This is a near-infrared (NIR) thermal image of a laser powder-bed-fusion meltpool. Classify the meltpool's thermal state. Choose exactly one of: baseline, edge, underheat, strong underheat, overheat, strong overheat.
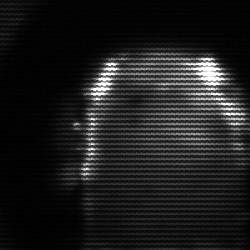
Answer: baseline